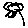
Label: flower